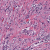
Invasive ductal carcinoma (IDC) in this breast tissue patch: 1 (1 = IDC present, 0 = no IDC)